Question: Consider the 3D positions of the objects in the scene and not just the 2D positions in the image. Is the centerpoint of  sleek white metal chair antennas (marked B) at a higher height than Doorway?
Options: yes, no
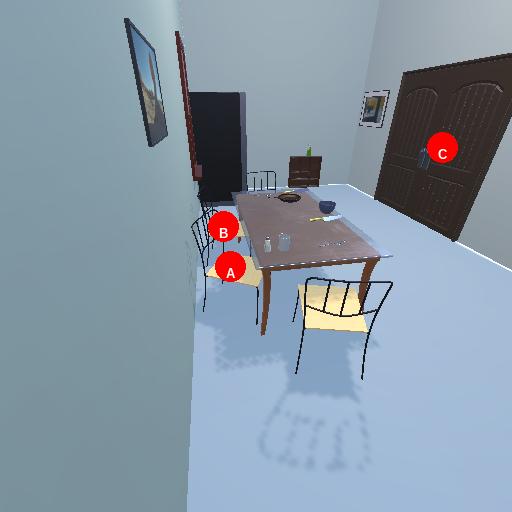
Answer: yes